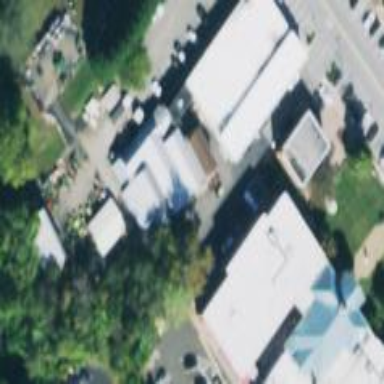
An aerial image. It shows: Retail building housing hardware shop.